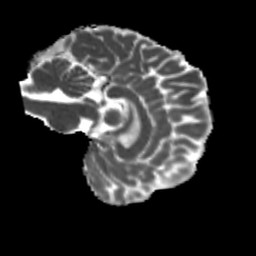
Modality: MD
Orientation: sagittal
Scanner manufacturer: siemens
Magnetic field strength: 3 T
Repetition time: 4 s
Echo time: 0.0594 s